Question: What is nullable refers for a Database, and what does it signifies ?
nullable = 0
nullable = 1
The Image contains column value of a table where nullable is defined:

Note : Check the highlighted value in Picture
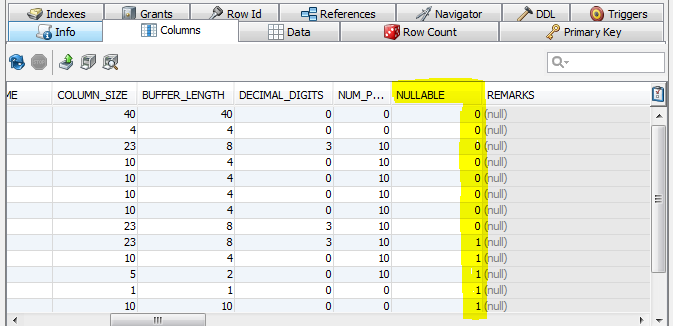
Answer: Nullable field (marked with 1) is allowed to have 'NULL' values. If it is marked with 0, it means that it must have a value inside.